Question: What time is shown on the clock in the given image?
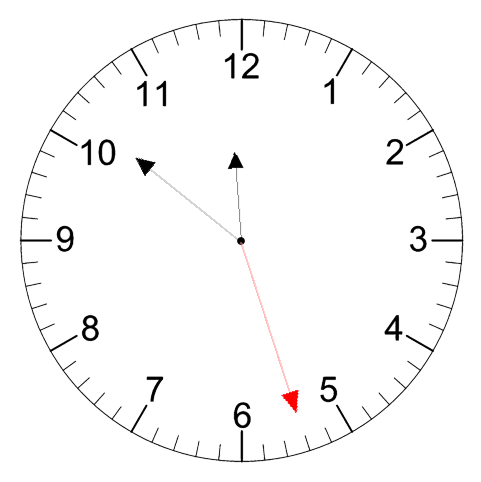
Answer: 11:51:27